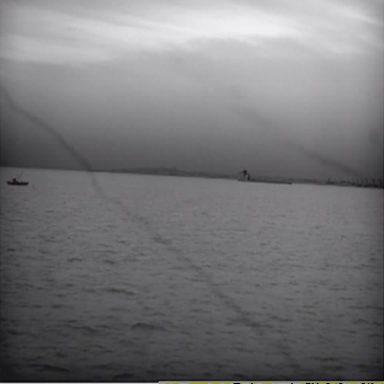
There is a bulk_carrier in the infrared image.